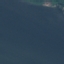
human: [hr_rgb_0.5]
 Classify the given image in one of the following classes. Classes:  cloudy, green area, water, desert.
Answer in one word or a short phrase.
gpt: water